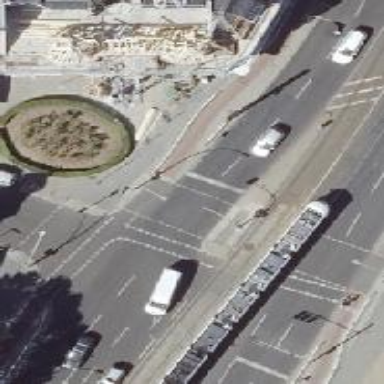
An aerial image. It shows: Footway located on traffic island.